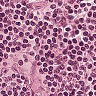
Metastatic tissue present: no